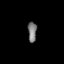
Tissue: lung
Cell type: Endothelial cells
Senescence score: 0.6744
Nuclear area (px): 174
Mean DAPI intensity: 121.103